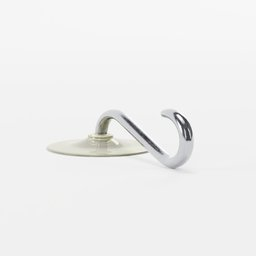
Label: tools